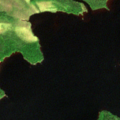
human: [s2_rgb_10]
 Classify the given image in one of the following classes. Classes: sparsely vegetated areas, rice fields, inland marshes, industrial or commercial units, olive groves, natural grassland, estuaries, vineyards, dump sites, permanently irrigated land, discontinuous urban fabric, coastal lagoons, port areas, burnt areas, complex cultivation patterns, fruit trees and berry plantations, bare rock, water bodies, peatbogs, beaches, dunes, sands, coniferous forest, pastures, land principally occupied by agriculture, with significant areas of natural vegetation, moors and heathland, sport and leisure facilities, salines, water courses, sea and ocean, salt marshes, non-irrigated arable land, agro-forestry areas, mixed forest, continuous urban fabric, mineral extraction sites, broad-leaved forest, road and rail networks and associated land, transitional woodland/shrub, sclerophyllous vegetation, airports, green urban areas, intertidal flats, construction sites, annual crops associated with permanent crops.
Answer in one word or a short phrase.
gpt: coniferous forest, mixed forest, peatbogs, water bodies